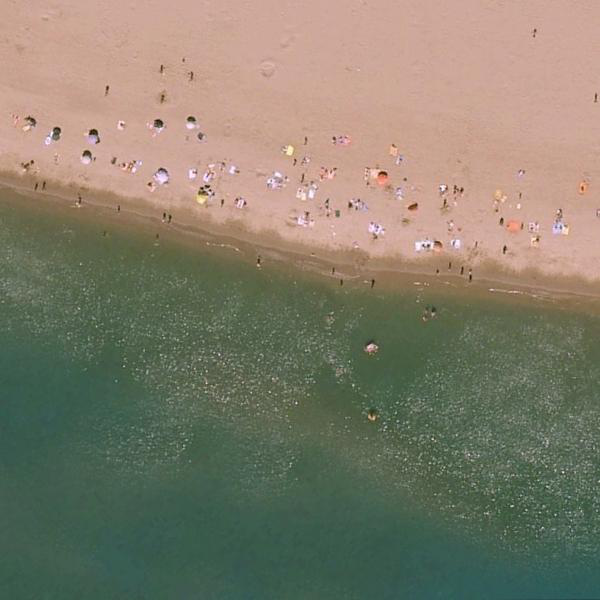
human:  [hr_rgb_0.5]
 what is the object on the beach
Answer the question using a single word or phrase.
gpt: people